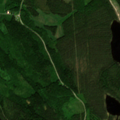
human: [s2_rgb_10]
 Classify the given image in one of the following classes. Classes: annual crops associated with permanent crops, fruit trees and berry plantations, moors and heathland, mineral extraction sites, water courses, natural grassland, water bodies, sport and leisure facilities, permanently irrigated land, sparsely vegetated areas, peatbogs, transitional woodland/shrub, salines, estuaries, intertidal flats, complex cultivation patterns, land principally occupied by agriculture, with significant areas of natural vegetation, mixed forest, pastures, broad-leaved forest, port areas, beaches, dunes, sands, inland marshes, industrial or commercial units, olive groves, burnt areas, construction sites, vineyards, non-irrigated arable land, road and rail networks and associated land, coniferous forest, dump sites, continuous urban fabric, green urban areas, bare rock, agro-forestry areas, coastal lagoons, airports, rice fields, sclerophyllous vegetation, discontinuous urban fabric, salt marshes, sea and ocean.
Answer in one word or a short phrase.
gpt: broad-leaved forest, coniferous forest, mixed forest, transitional woodland/shrub, water bodies